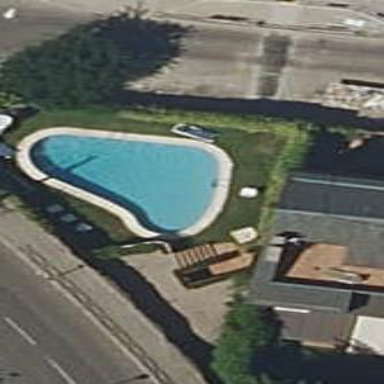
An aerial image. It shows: Swimming pool area designated for leisure and sports activities.